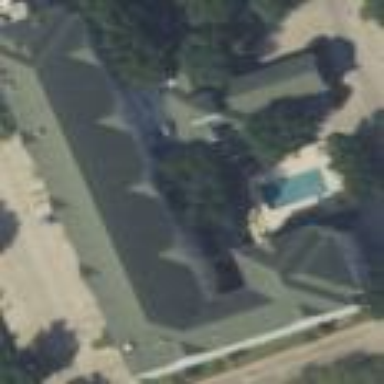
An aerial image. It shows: Hotel building.